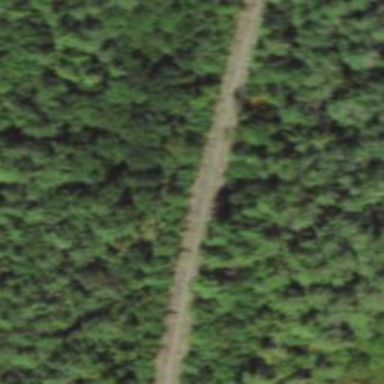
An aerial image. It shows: Railway track.